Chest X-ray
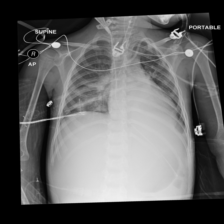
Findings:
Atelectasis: positive
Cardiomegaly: negative
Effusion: negative
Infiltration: positive
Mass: negative
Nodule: negative
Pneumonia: negative
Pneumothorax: negative
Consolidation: positive
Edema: negative
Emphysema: negative
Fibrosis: negative
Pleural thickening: negative
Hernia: negative